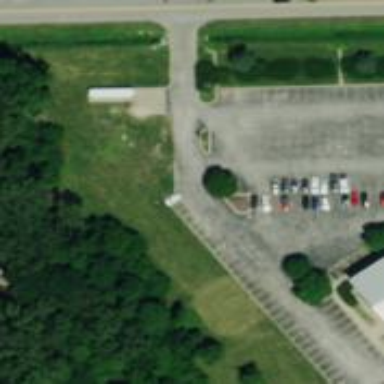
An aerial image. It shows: Driveway for service vehicles.